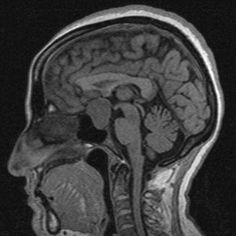
Label: notumor